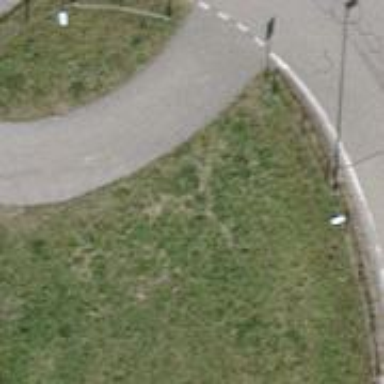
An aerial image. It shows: Asphalt cycleway.